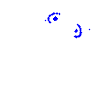
Particle: electron